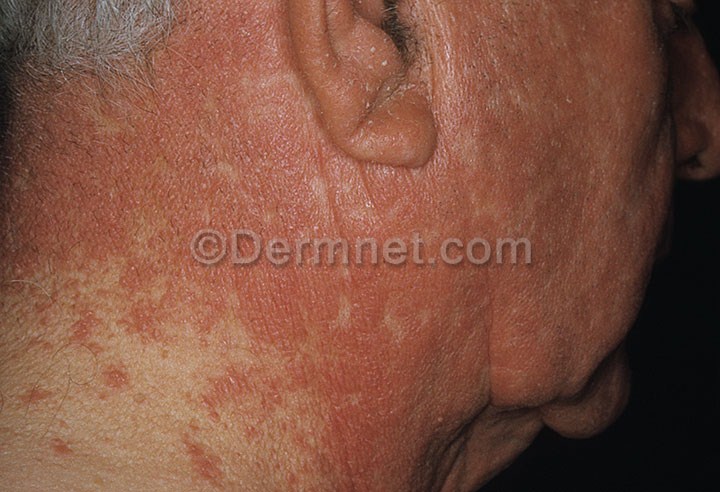
Disease: Psoriasis pictures Lichen Planus and related diseases